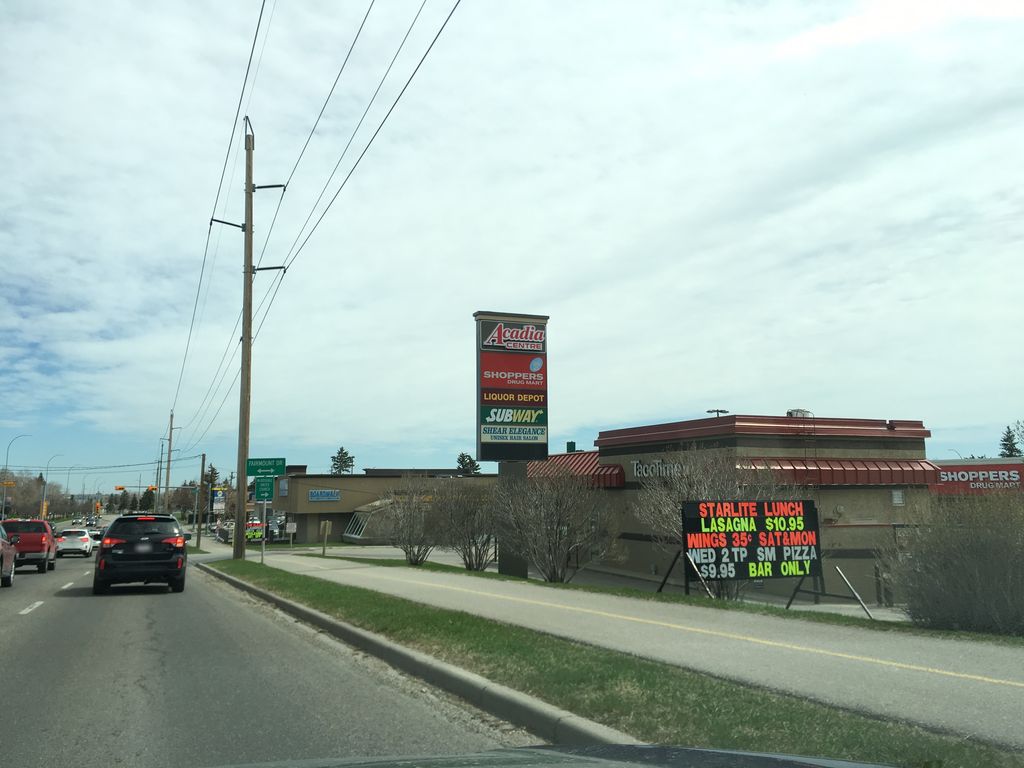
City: calgary